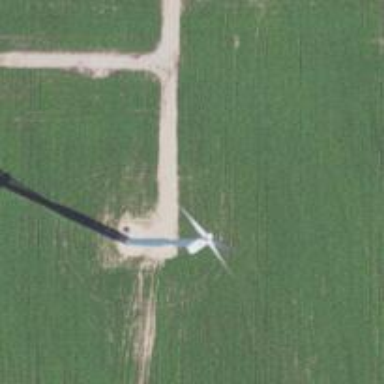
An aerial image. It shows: Wind turbine power generator.